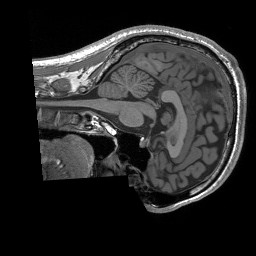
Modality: T1w
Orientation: sagittal